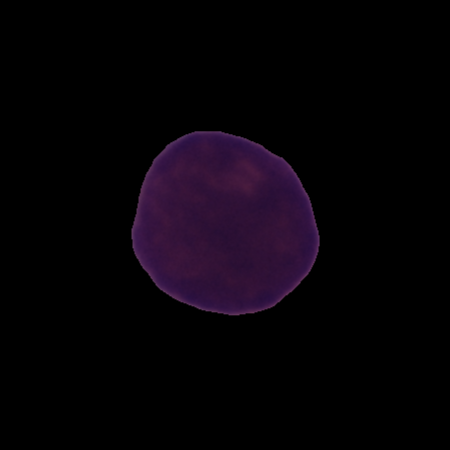
Label: cancer